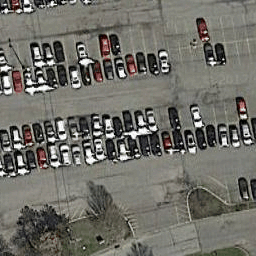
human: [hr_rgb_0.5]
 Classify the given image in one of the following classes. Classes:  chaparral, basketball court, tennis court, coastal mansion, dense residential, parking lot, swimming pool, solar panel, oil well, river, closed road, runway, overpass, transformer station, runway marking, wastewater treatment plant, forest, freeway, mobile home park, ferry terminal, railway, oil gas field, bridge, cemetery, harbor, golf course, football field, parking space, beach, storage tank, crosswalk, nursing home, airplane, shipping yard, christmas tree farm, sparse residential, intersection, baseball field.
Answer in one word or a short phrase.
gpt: parking lot